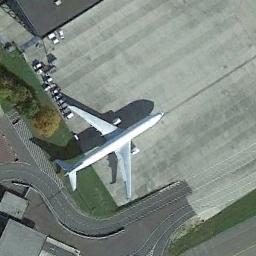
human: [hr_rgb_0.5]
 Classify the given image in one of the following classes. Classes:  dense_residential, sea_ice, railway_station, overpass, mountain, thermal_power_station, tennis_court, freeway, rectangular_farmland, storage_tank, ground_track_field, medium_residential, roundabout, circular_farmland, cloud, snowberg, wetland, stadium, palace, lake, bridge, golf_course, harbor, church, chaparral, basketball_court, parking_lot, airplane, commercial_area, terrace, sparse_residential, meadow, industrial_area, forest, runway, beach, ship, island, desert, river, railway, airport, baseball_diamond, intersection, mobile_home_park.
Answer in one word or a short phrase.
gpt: airplane